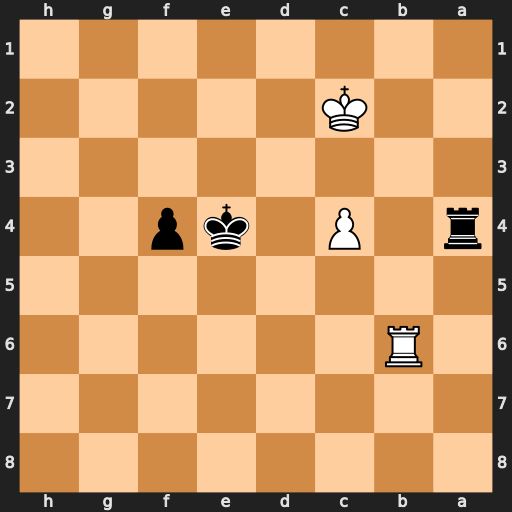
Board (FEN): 8/8/1R6/8/r1P1kp2/8/2K5/8
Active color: b
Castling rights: -
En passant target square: -
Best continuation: Rxc4+ Kd2 Kf3